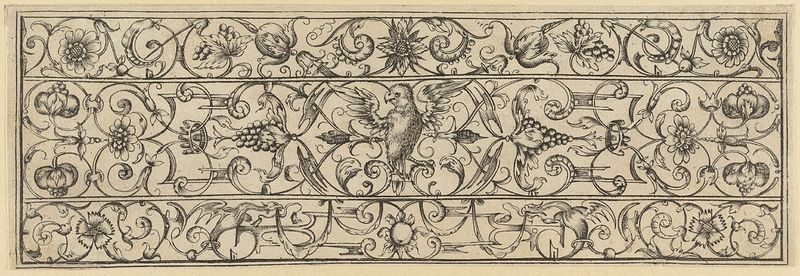
Titel: Blatt aus der Folge der Rankenfriese mit Vögeln und Blumen
Künstler: Theodor Bang
Standort: Hamburg
Institution: Museum für Kunst und Gewerbe Hamburg
Schlagwörter: vogel, blumen, tiere, ornament, papier, grafik, graphik, ornamente, fotografie, photographie, druck, druckgraphik, druckgrafik, stich, schwarzweiß, laubwerk, blattwerk, blumenranken, papagei, kupferstich, bandelwerk, tierornament, gerippt, reproduktionen, blumenornamente, druckerzeugnisse, pflanzenornamente, schweifwerk, vögel, tierornamente, ornamentstich, vorlageblätter, laubornament, schweifwerkgroteske, schotenblatt, schotenwerk